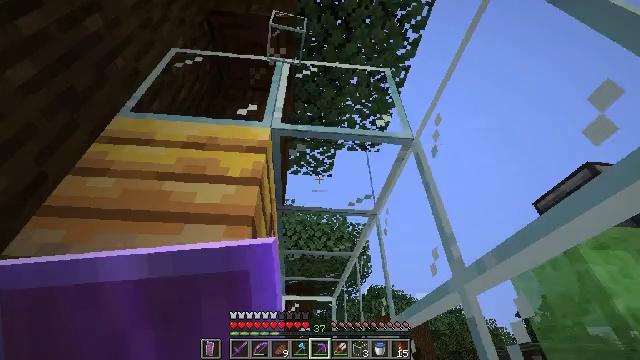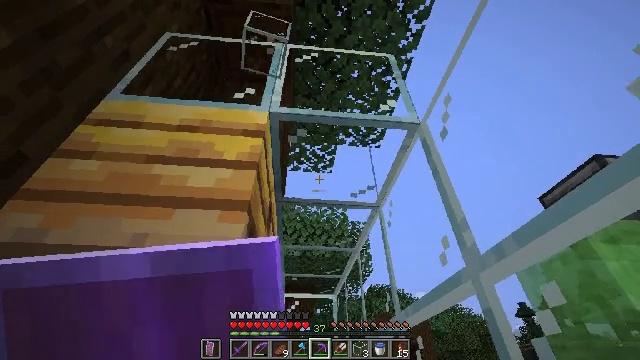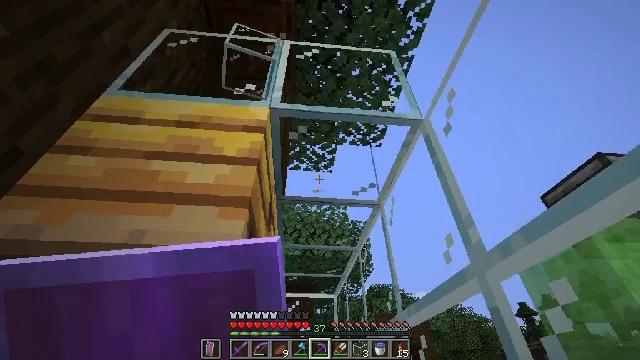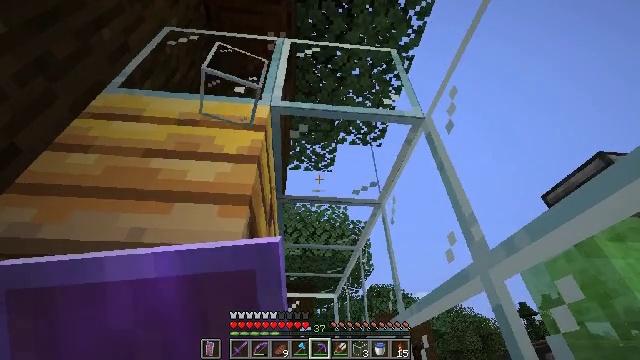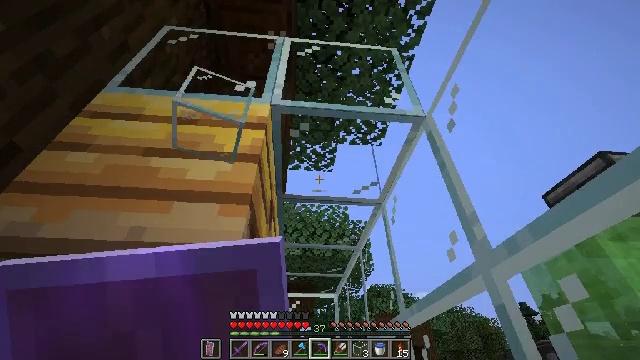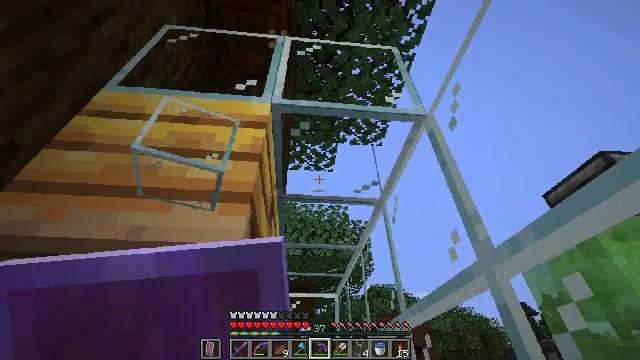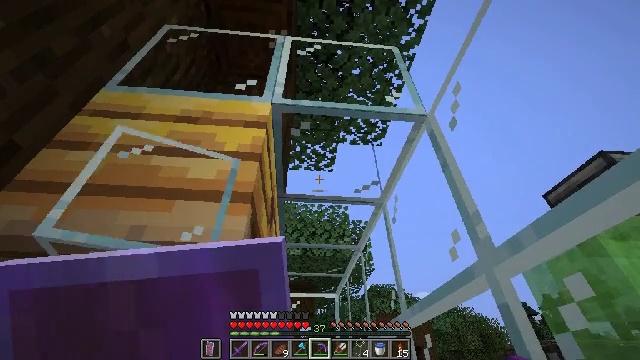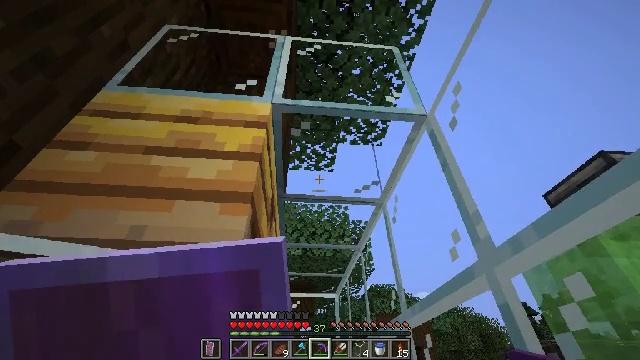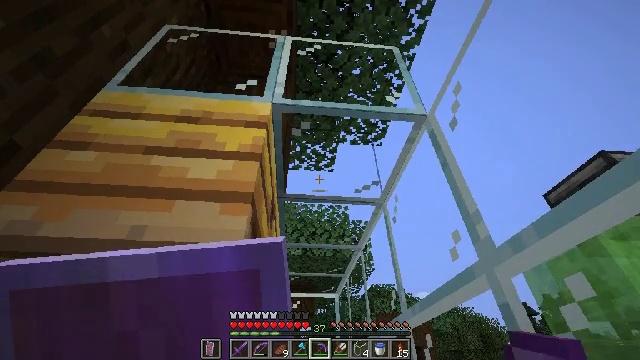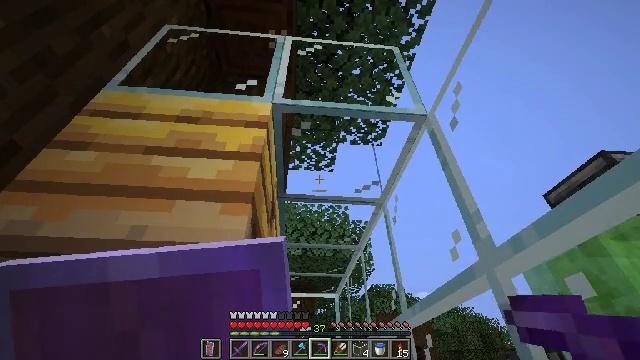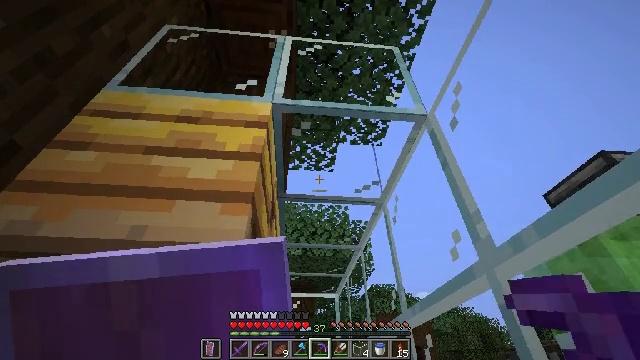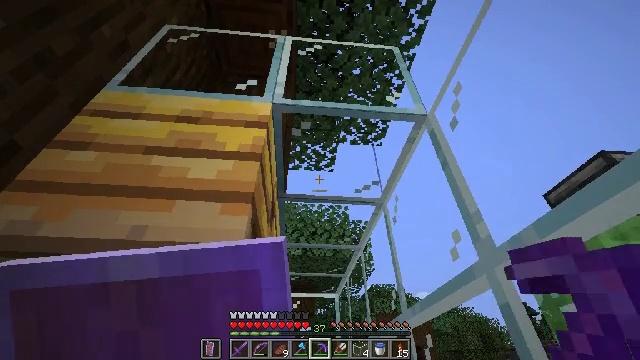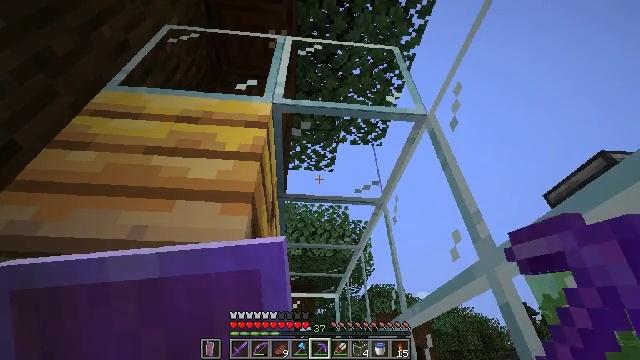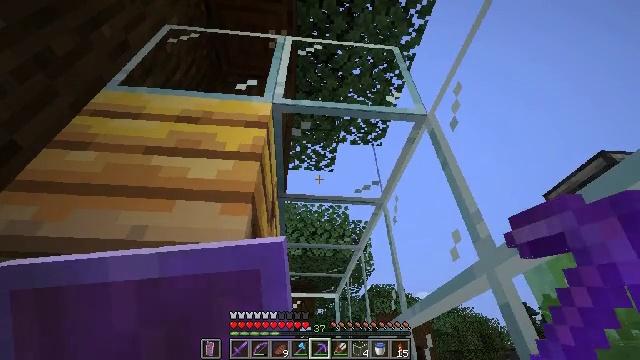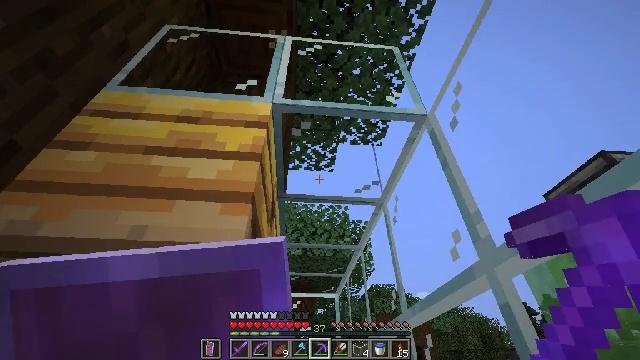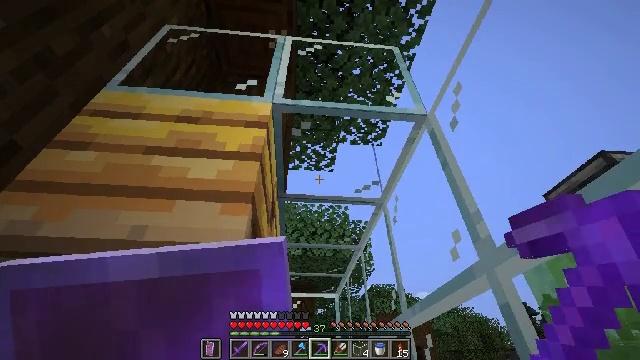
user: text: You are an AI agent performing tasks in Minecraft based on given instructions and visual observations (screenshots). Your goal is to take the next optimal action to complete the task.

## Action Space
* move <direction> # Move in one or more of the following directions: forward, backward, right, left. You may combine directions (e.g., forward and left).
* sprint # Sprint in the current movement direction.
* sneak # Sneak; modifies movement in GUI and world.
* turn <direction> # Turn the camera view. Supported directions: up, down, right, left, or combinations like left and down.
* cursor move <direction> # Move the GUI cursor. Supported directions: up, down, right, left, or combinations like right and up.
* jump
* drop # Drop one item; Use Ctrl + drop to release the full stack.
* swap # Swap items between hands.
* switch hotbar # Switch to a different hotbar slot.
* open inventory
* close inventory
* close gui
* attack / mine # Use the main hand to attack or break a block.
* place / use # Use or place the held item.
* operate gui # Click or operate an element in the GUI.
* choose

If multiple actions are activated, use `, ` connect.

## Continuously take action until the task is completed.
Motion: motion action
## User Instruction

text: Shatter the glass to collect it.
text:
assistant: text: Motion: no_op
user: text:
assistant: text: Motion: no_op
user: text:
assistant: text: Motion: no_op
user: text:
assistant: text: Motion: no_op
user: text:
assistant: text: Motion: no_op
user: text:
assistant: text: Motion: no_op
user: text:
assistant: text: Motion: no_op
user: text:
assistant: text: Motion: no_op
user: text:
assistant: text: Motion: no_op
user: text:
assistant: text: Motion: no_op
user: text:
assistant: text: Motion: no_op
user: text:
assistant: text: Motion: no_op
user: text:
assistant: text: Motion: no_op
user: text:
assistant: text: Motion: no_op
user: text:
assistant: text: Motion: no_op
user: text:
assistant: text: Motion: turn right and up
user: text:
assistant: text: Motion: turn right and up
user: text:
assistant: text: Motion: turn up
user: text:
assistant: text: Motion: no_op
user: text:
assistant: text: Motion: no_op
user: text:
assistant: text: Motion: no_op
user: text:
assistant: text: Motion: no_op
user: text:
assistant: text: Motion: no_op
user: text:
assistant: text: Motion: no_op
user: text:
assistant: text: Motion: attack / mine
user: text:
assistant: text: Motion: attack / mine
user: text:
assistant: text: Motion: attack / mine
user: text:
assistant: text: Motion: attack / mine
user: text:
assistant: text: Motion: attack / mine
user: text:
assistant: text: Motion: attack / mine